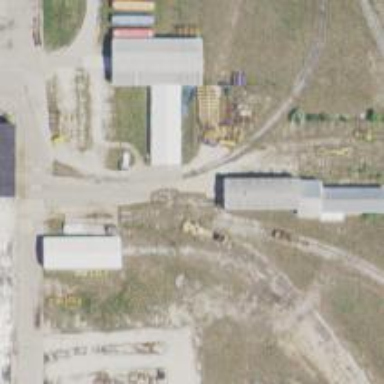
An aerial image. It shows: Rail spur service.